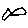
Label: fish